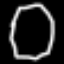
Label: octagon